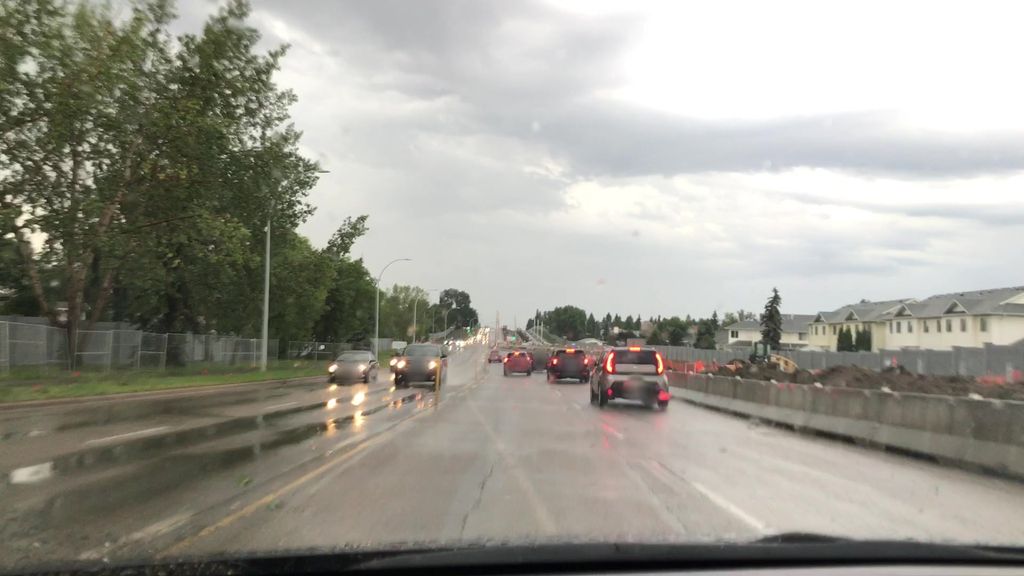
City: edmonton